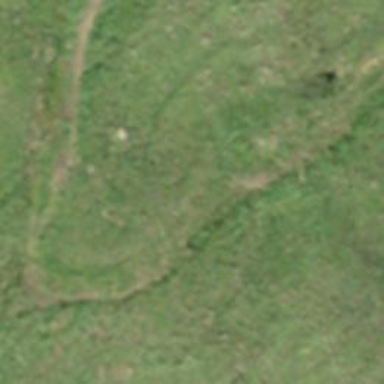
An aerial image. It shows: Path with excellent trail visibility on the ground.